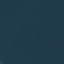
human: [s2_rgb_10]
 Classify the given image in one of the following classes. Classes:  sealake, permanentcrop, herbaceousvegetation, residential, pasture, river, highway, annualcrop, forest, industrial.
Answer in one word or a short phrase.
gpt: SeaLake